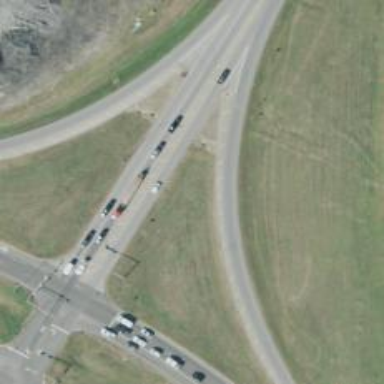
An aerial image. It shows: Trunk link highway with asphalt surface.